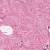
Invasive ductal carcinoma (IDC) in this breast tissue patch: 0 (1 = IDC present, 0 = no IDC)